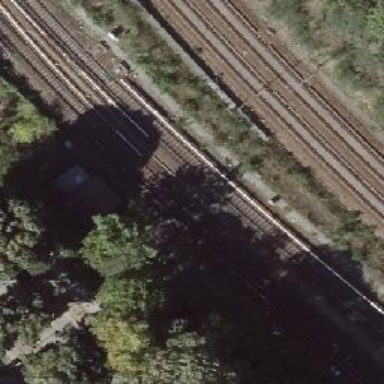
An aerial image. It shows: Railway signal.